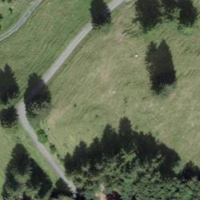
EUNIS habitat code: 24
Species observed at this site:
Zygaena filipendulae
Columba palumbus